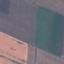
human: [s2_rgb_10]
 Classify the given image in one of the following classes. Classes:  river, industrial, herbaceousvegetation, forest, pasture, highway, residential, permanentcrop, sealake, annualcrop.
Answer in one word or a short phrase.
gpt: AnnualCrop